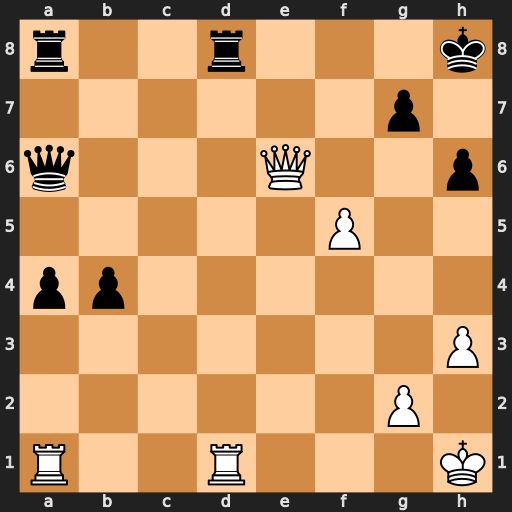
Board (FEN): r2r3k/6p1/q3Q2p/5P2/pp6/7P/6P1/R2R3K
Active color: w
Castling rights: -
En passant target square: -
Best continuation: Rxd8+ Rxd8 Qxa6